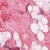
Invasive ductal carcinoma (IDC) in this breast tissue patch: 0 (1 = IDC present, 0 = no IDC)